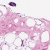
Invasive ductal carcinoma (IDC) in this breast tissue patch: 0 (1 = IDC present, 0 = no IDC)